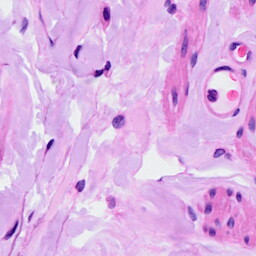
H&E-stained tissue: Ovarian